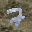
Label: 7